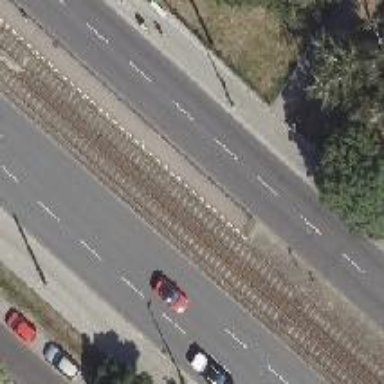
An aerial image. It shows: Platform for public transport with shelter. This railway platform is for trams.